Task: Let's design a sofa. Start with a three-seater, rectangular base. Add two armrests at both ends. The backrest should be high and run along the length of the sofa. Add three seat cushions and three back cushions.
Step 274:
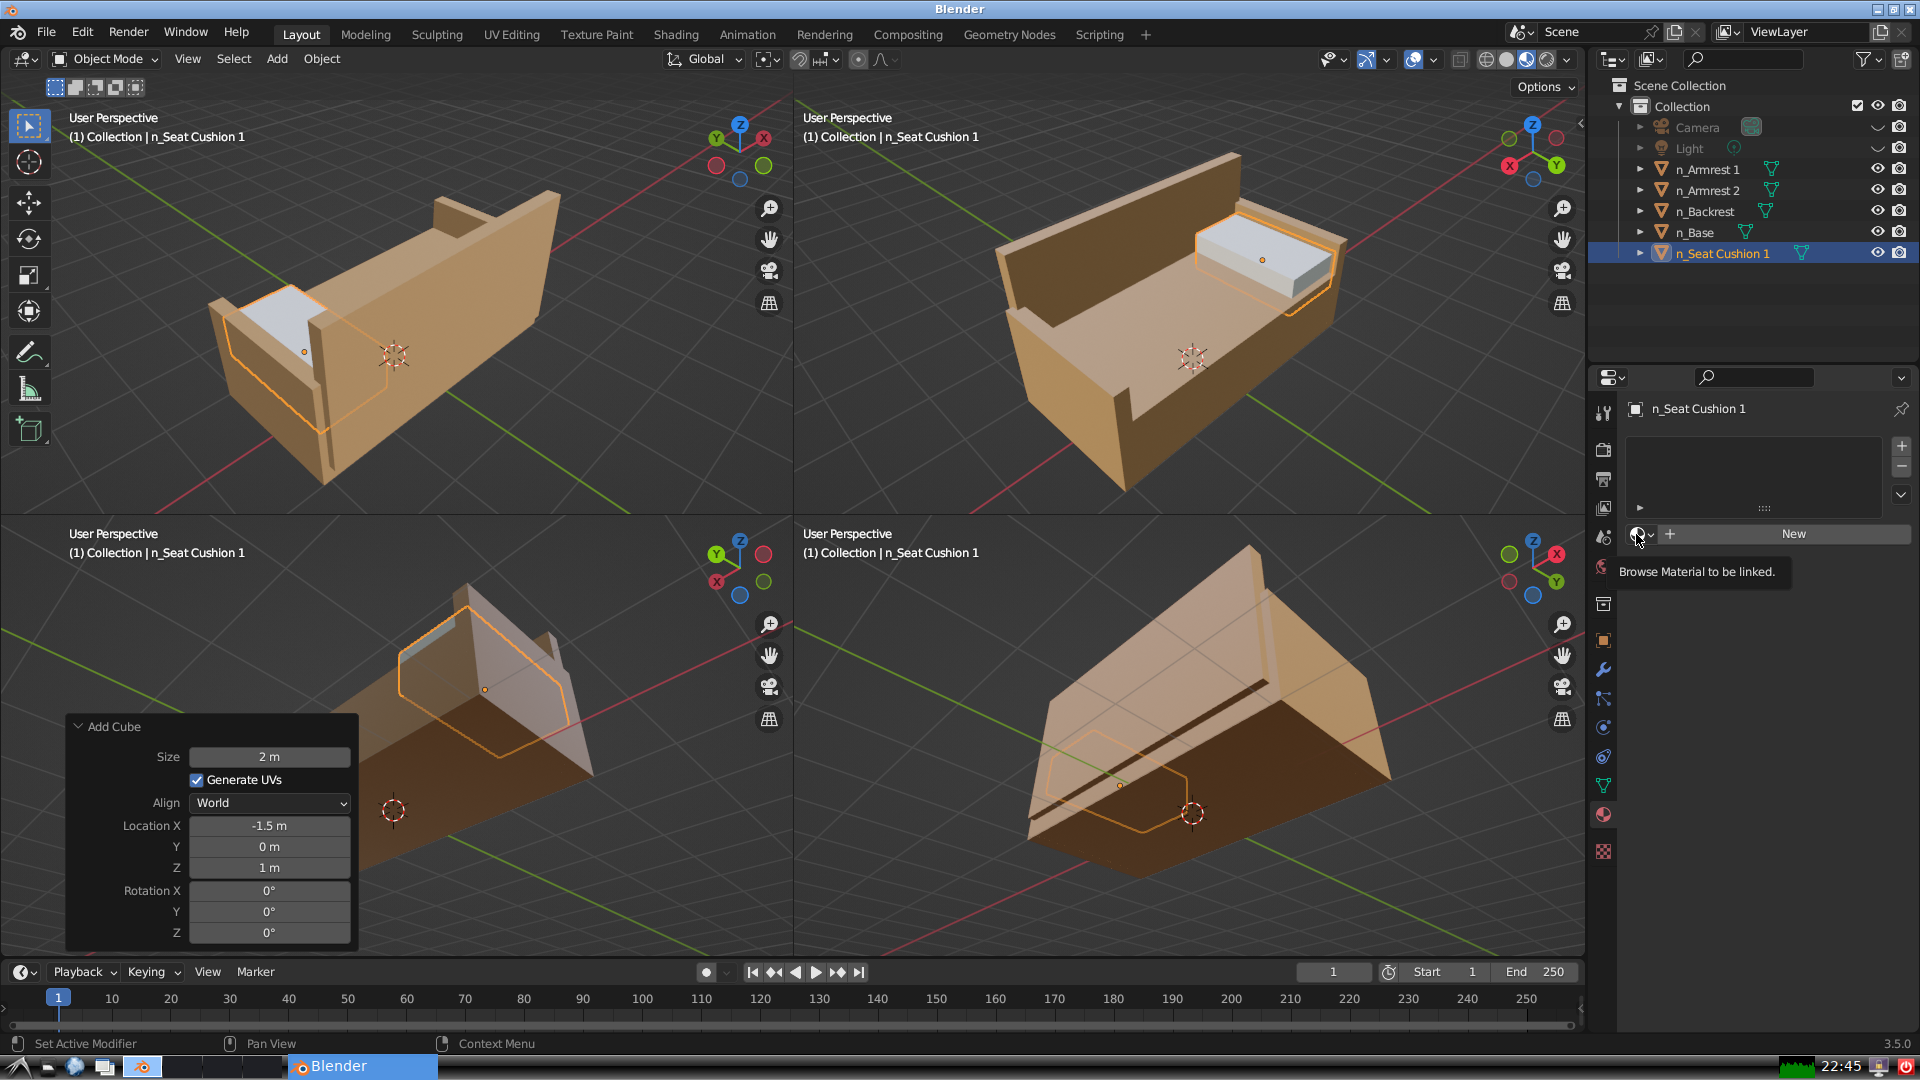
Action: click: no